Chest X-ray. View position: PA
Patient age: 47
Patient sex: M
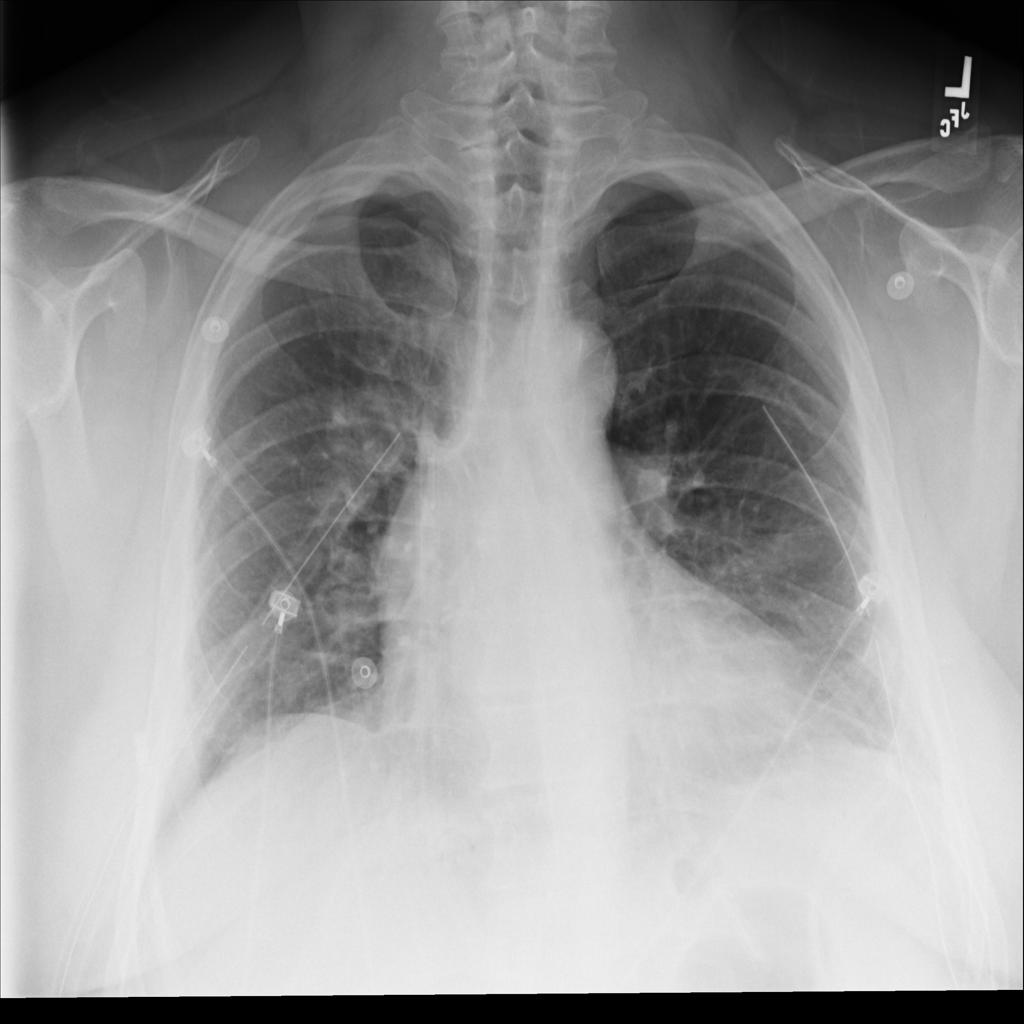
Finding: Pneumothorax